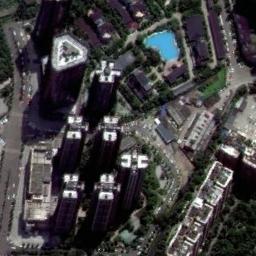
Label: commercial_area